Question: So I am in the middle of wring a function for a much larger project. Its messy at the moment, but I am experiencing some very strange behaviour.
The portion of my code where the behaviour originates is shown below:
'''
while(rw < (startY + 3)) {
while(cl < (startX + 3)) {
if(board[rw][cl] == '*'){
char poss[9] = {'1','2','3','4','5','6','7','8','9'};
unsigned int totalcount = 0;
unsigned int possibilities = 0;
unsigned int possibleRow = 0;
unsigned int possibleCol = 0;
unsigned int lastCheck = 0;
for(unsigned int alpha = 0; alpha < 9; alpha++){
if (testGrid('r', poss[alpha], rw) == true) { totalcount++; }
if (testGrid('c', poss[alpha], cl) == true) { totalcount++; }
if (testGrid('s', poss[alpha], 0) == true) { totalcount++; }
if(totalcount == 0) { possibilities++; }
totalcount = 0;
}
std::cout << possibilities << " possibilities" << std::endl;
if(possibilities == 1) {
possibleRow = rw;
possibleCol = cl;
for(unsigned int alpha = 0; alpha < 9; alpha++){
if (testGrid('r', poss[alpha], possibleRow) == true) { lastCheck++; }
if (testGrid('c', poss[alpha], possibleCol) == true) { lastCheck++; }
if (testGrid('s', poss[alpha], 0) == true) { lastCheck++; }
if(lastCheck == 0) { board[rw][cl] = poss[alpha]; }
lastCheck = 0;
}
}
possibilities = 0;
}
cl++;
}
rw++;
cl = startX;
}
'''
The output of the entire program solves one small square of a sudoku grid (infant stages).
But if i comment out the line:
std::cout << possibilities << " possibilities" << std::endl;
the output is different (other than the obvious lack of output. shown below:

Obvious this is undesired behaviour. But can anyone explain it?
pastebin: <URL>
pastebin: <URL>
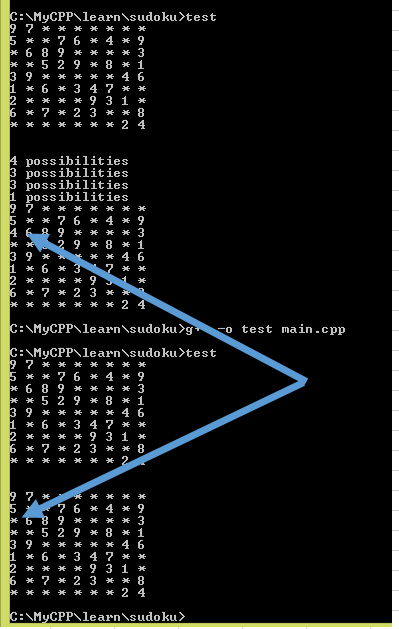
Answer: I believe (can't test, unfortunately, have no C++ compiler on this machine) that the issue is coming from line 133, where you never give a value to 'count'. If this stack variable is left alone, it will continue to be 1, and the test will pass every subsequent time on line 149. The cout creates several stackframes on top of the current stack, overwriting that value in memory and changing your results. Change line 133 to something like
'''
unsigned int count = 0;
'''
Note that you do also have a count variable in scope already when this is declared; perfectly legal, but I just want to point it out in case the intent was to be using that one, and not making a new one. If you do want to use that one instead, remove line 133.
Declaring a primitive and using it when you may not have given it a value is a recipe for odd behavior. You have no idea what's in the memory given to that variable, so its value could theoretically be completely arbitrary. It's possible it could be 1 to begin with, which is what's happening here, since the 1 was left over in memory from previous calls to the function.
For posterity, in case pastebin (God forbid) eventually dies, this is the troubling section:
'''
unsigned int startY = 0;
unsigned int startX = 0;
unsigned int count; //line 133
startY = (num / 3) * 3;
startX = (num % 3) * 3;
unsigned int rw = startY;
unsigned int cl = startX;
while(rw < (startY + 3)) {
while(cl < (startX + 3)) {
if(board[rw][cl] == ident){ count = 1; }
cl++;
}
rw++;
cl = startX;
}
if(count == 1){ //line 149
return true;
} else {
return false;
}
'''